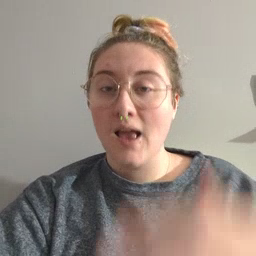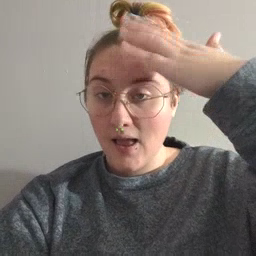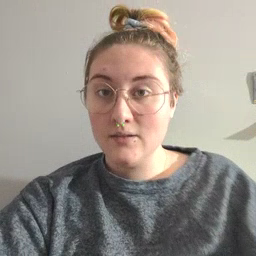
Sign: hat